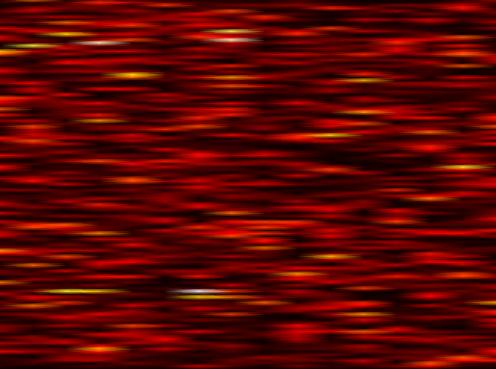
Label: UFMC